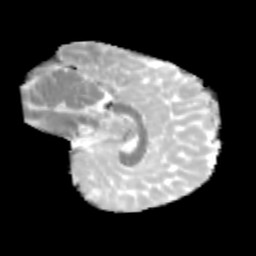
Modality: MD
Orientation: sagittal
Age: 10
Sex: male
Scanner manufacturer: siemens
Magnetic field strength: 3 T
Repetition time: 3.8 s
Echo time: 0.07 s